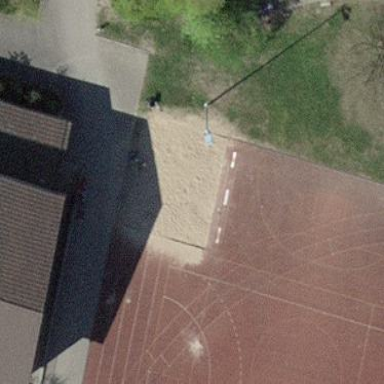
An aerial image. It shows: Athletics sand pitch for leisure land.